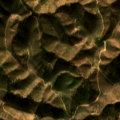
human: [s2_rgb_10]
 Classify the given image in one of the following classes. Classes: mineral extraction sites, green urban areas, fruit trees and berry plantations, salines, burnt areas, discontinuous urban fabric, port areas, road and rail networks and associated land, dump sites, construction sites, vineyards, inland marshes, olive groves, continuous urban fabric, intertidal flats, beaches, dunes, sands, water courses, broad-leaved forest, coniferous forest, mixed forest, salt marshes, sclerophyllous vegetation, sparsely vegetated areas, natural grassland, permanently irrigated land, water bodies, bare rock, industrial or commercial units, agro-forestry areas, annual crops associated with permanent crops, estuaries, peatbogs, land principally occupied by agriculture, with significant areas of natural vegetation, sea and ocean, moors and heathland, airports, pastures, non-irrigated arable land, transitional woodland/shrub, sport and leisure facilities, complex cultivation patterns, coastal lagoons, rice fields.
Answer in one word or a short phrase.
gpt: sclerophyllous vegetation, transitional woodland/shrub